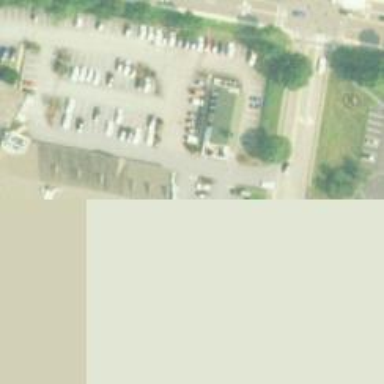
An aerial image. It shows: Fitness center located in leisure land.